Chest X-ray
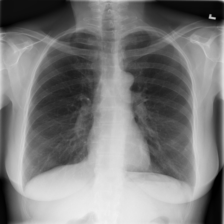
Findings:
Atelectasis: negative
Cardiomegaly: negative
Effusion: negative
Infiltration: negative
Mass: negative
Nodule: negative
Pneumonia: negative
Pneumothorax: negative
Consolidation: negative
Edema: negative
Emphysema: negative
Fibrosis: negative
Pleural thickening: negative
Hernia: negative